Question: I have 2 views of essentially the same data:
1. List of items in a android.support.v4.app.ListFragment
2. Markers on a map in a com.google.android.gms.maps.SupportMapFragment
Both of the above are using loader pattern to obtain the same data (extending , querying , and so on)
Both are hosted within a single <URL> inside a ViewPager.
What will be the best strategy to synchronize currently selected list item / marker for both of these fragments? (Think of "My Places" edit UI, or "Directions" of the Google Maps with their left-hand pane and a map in the center).
Scenarios i'm thinking of so far:
1. Make every fragment manually notify it's counterpart about selection change via callback interface (this will probably involve underlying activity to coordinate inter-fragment communications, as it is suggested by Android docs).
2. Somehow make both fragments use the same Cursor, or even ListAdapter (whatever it means for a map, because now it's populated directly from the cursor).
3. (Something else?)
Maybe someone has already dealt with this exact case? (I'll sure find some solution, just wanted to avoid "reinventing the wheel". Sorry for a too conceptual question.)
(Solution)
I think Maciej has answered my exact question ("best strategy", and so on..), so the answers are both and ;-)
Going into more details, my implementation went like this:
At first I frightened by enormous overhead of dealing with publisher/subscriber pattern in Java (involving interfaces, finding proper places for callbacks, and what's not). Fortunately, <URL> bus implementation caught my eyes, which made communication between fragments a trivial thing. Not only it is possible to notify all subscribers about selection change, but also the whole Loader Patter fit nicely:
1. Borrow BusProvider class from Otto's sample code.
2. Create few message contracts to carry notification data: public class LocationSelectedEvent {
public long id;
}
public class LocationsLoadedEvent {
public Cursor cursor;
}
3. Annotate "receiver" methods in fragments with @Subscribe (example below is for loader case, for selection change it's no more complex): @Subscribe
public void onLoadFinished(LocationsLoadedEvent event) {
final CursorAdapter a = (CursorAdapter) getListAdapter();
a.swapCursor(event.cursor);
}
4. Make fragments "listening" to notifications: @Override
public void onActivityCreated(Bundle savedInstanceState) {
BusProvider.getInstance().register(this);
}
5. Make fragments to stop listening when they're not "alive" (specially true for fragments API, learned it the hard way): @Override
public void onDestroy() {
super.onDestroy();
BusProvider.getInstance().unregister(this);
}
6. Finally, trigger notifications where desired (example below deomnstrates how to notify from LocationList activity when cursor has been loaded): @Override
public void onResume() {
if(null == getLoaderManager().getLoader(0)) {
getSupportLoaderManager().initLoader(0, null, new LoaderCallbacks<Cursor>() {
@Override
public Loader<Cursor> onCreateLoader(int paramInt, Bundle paramBundle) {
return new CursorLoader(LocationsList.this, Locations.CONTENT_URI, null, null, null, null);
}
@Override
public void onLoadFinished(Loader<Cursor> paramLoader, Cursor cursor) {
BusProvider.getInstance().post(new LocationsLoadedEvent(cursor));
}
@Override
public void onLoaderReset(Loader<Cursor> paramLoader) {
BusProvider.getInstance().post(new LocationsLoadedEvent(null));
}
});
}
super.onResume();
}
Bonus: notifications flow visualization

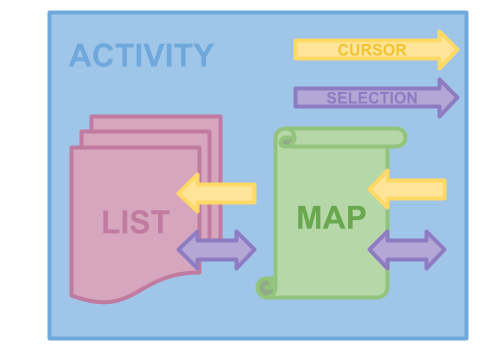
Answer: For click-coordination your point 1 is what I would do, using Activity and interfaces of course.
I just have hard time understanding why would you want to load the same data from 'ContentProvider' twice. Why not load it once in a shared object? Some object inside 'Application', injected singleton or even another 'Fragment', which notifies 'Activity' of data load complete and it pushes data to your two 'Fragments'?